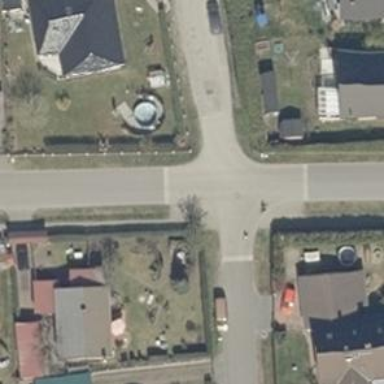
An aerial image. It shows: Residential road.